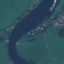
Land use / land cover class: River